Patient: sex M, age 63
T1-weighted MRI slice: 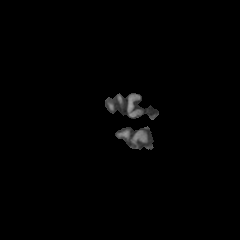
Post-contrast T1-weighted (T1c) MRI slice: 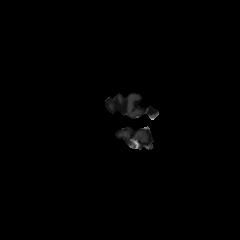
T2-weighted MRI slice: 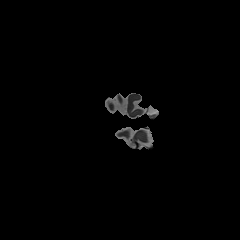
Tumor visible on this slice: no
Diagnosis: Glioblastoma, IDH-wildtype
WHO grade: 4